Question: I have an issue using 'siriwave.js'.
I would like to have a line then the canvas contains the wave, but my problem is that the beginning (at the left) and the end (at the right) of the wave both move. It results that I can't give a sense of continuity between my line and the canvas.
Here's an image to illustrate my problem:

This point is moving a very bit up and down.
Does anyone know how to fix that?
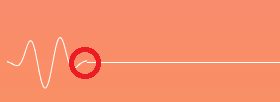
Answer: Check the issue, we solved using a better global attenuation function.
<URL>